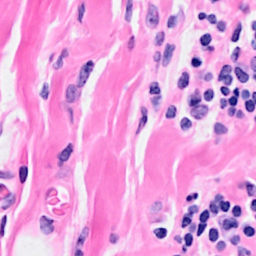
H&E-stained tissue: Breast